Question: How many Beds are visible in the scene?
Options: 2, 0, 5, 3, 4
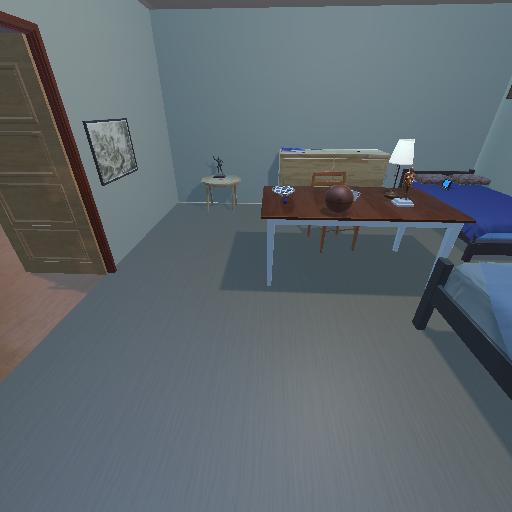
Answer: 2